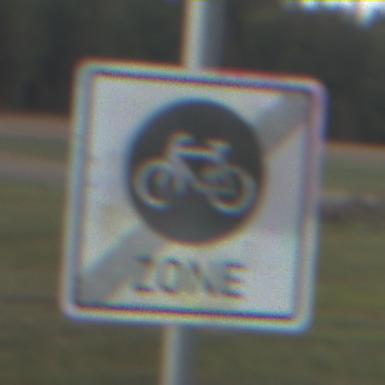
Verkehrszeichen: EndeFahrradzone
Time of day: SunriseSunset
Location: Outdoor (Nature)
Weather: PartlyCloudy
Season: NotSpecified
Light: Natural